Question: I wanted to "crop" my Y axis by using 'limits' in 'scale_y_continuous':
'''
df1 <- data.frame(xx=c('a','b','c'),
yy=c(7, 10, 8),
se=c(2, 4, 2))
p <- ggplot(data=df1, mapping = aes(x=xx, y=yy)) +
geom_bar(data = df1, position=position_dodge(), stat="identity") +
geom_errorbar(aes(ymin=yy-se, ymax=yy+se), width=0.1, position=position_dodge())
p # left plot
p + scale_y_continuous(limits=c(0,11)) # middle plot
# Warning message:
# Removed 4 rows containing missing values (geom_path).
'''
In this case one error bar exceeds upper limit of the Y axes, and I would like it to be just cropped (like plot on the right) but in fact the vertical line of error bar is just not rendered at all (cf. plot in the middle). Is there any way to overcome this, besides drawing error bars manually?

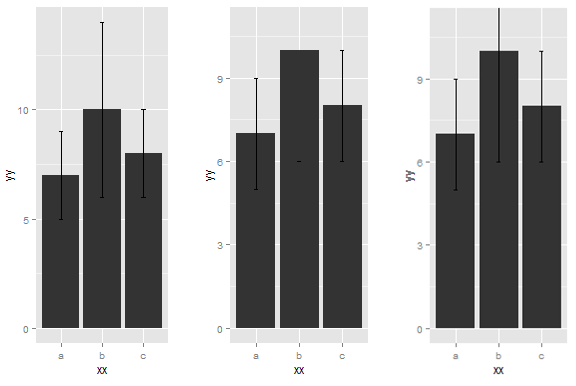
Answer: I believe that
'''
library("scales")
p + scale_y_continuous(limits=c(0,11),oob=squish)
'''
will do it (not tested); "oob" stands for "out of bounds"
The more standard answer is to use
'''
coord_cartesian(ylim=c(0,11))
'''
but that will also change the tick spacing etc.